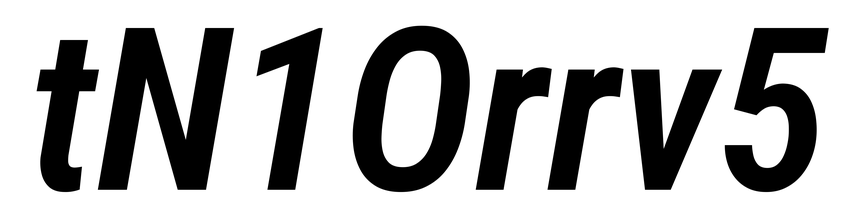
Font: Roboto-Italic_Condensed_SemiBold_Italic